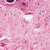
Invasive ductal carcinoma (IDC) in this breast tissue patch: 0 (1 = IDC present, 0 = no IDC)